Aerial crown-view tile of a tropical tree (Barro Colorado Island, Panama), acquired 20240716:
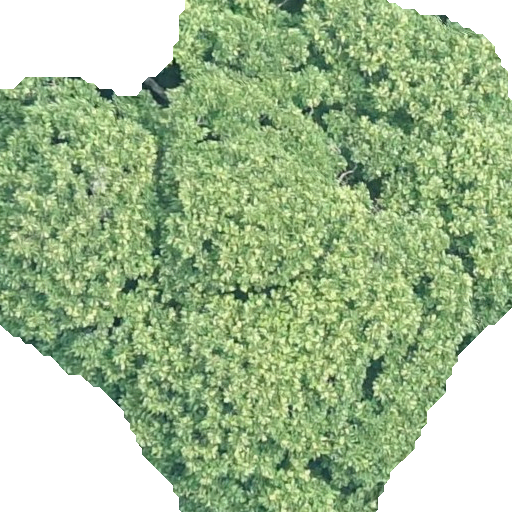
Species: Dipteryx oleifera
GBIF accepted scientific name: Dipteryx oleifera
Crown area: 393.545 m²